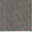
Piece: xx